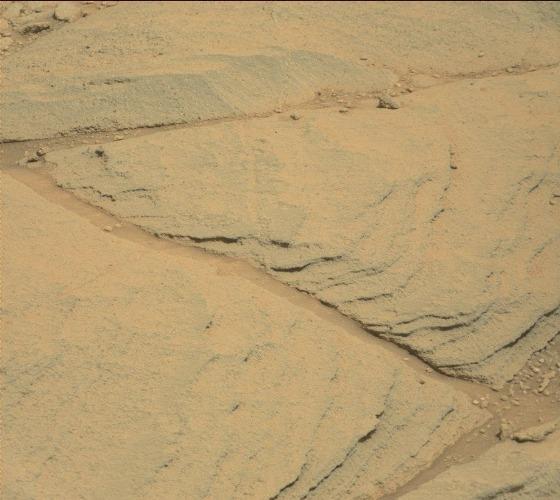
Terrain classes present: Bedrock, Gravel / Sand / Soil, Rock, Shadow